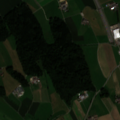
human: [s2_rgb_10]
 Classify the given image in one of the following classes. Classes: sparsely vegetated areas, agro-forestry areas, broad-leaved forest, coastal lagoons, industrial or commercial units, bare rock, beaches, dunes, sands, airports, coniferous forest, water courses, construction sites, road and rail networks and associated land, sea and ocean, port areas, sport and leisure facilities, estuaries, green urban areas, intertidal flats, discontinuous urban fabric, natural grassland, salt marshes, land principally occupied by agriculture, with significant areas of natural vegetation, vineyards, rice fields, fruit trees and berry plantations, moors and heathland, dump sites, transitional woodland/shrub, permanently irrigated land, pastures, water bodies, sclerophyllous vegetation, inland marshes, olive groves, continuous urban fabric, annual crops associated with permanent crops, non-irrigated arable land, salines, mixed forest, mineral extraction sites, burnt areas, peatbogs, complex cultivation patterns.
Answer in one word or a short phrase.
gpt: discontinuous urban fabric, non-irrigated arable land, mixed forest